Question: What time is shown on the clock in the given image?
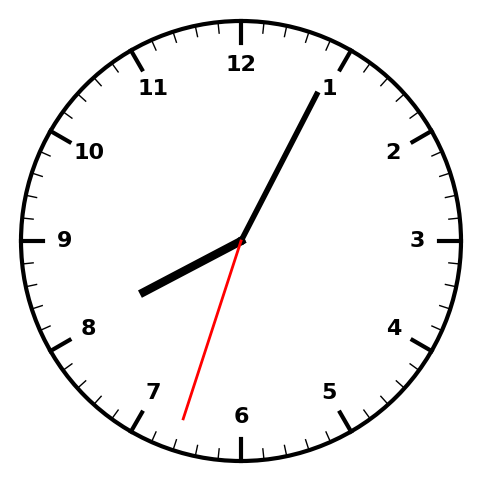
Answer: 08:04:33